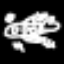
Label: airplane